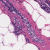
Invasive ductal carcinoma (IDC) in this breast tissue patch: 0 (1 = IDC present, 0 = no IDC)